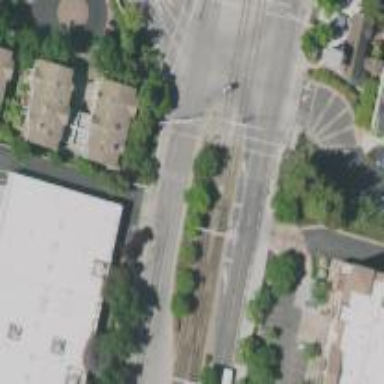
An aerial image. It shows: Light rail railway with electrified contact line.